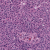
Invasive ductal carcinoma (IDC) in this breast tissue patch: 1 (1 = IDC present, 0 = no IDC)